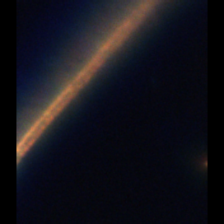
Taxon: Skeletonema
Group: Diatoms